Field crop: tomato
Growth stage: 1
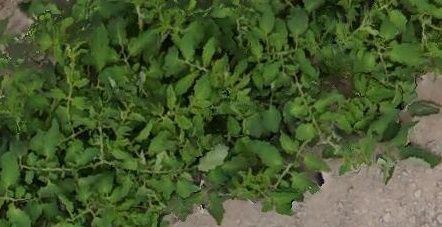
Species: tomato